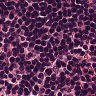
Metastatic tissue present: no